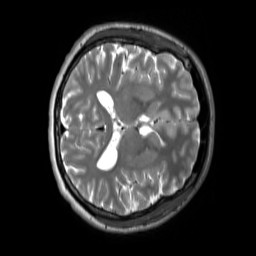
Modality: T2w
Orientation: axial
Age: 34
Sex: male
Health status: ill
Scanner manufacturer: siemens
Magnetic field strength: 3 T
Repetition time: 2.8 s
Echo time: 0.326 s